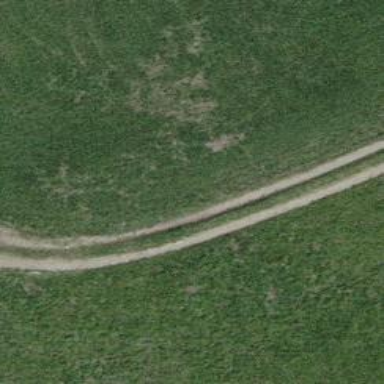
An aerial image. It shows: Track with grade 3 tracktype.